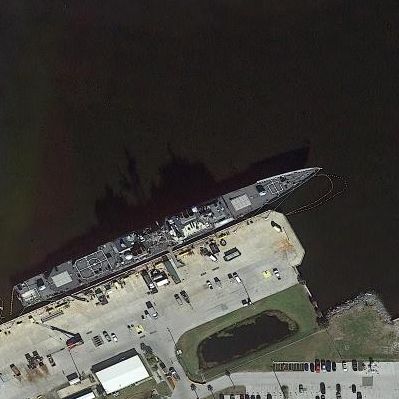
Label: Ticonderoga-class_cruiser